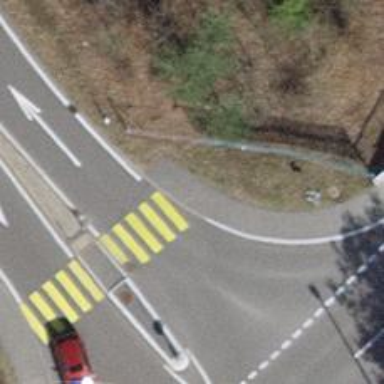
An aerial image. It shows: Kerb serving as barrier.